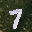
Label: 7